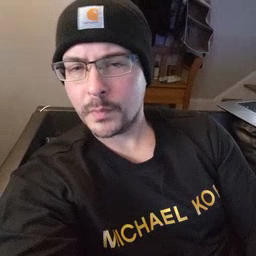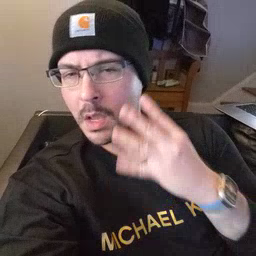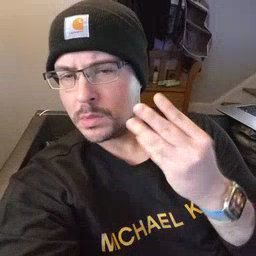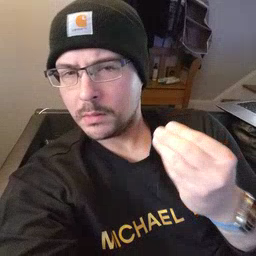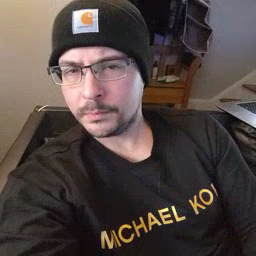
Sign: outside